Question: I found some information about graphic stack android and saw this picture:

But I cannot understood why there was twice OpenGL was used? Is it possible to use openGl only one time after SurfaceFlinger? And after what in this picture does EGL library execute?
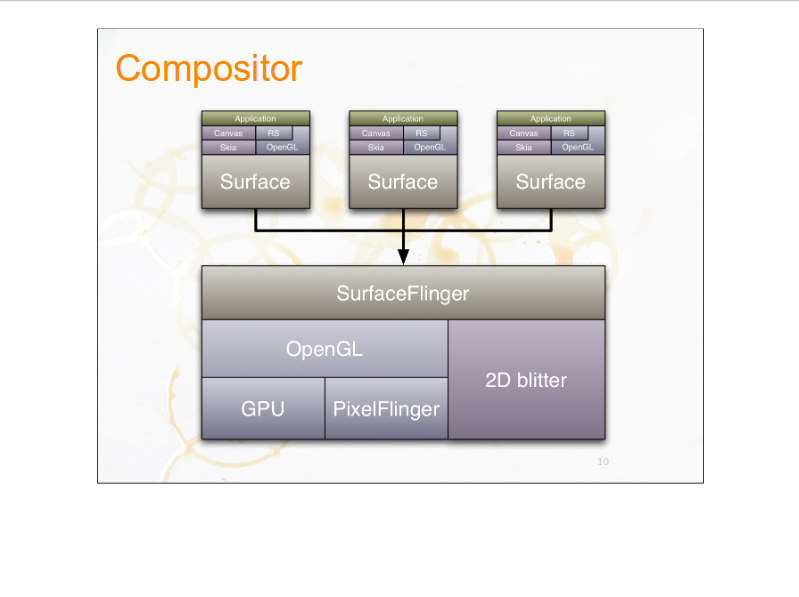
Answer: OpenGLES can be used for drawing both 2D and 3D shapes in current systems. In the picture you are showing, in the application stack, GL can be used to render objects by the application. Say, this output goes to a buffer "B". There can be many such applications, so they all create buffers, say B1, B2, B3. Now, there needs to be some framework, that is responsible for deciding which of these buffers gets shown on the display screen, or what combination of buffers gets shown. This is popularly called as "compositor". In the compositor, GL is again used to show content on to display.
So, GL can be used in both applications and compositors, which is what is shown in the stack above.
(from Khronos, like OpenGL, OpenGLES) for interfacing to the window system, in this case the Android window system. It creates the buffers B1, B2 etc, into which applications can draw, and also the final display buffers.
So, EGL creates/manages buffers/display, GL is a platform independent API that is responsible for 2D/3D drawing. Hope this helps.